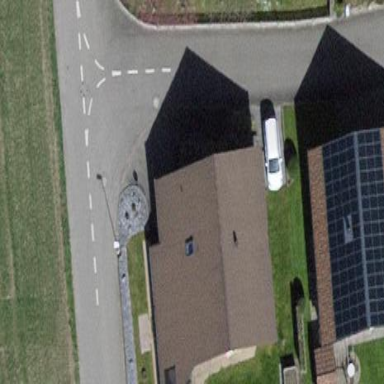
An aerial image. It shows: Building with tiled roof.